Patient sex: M
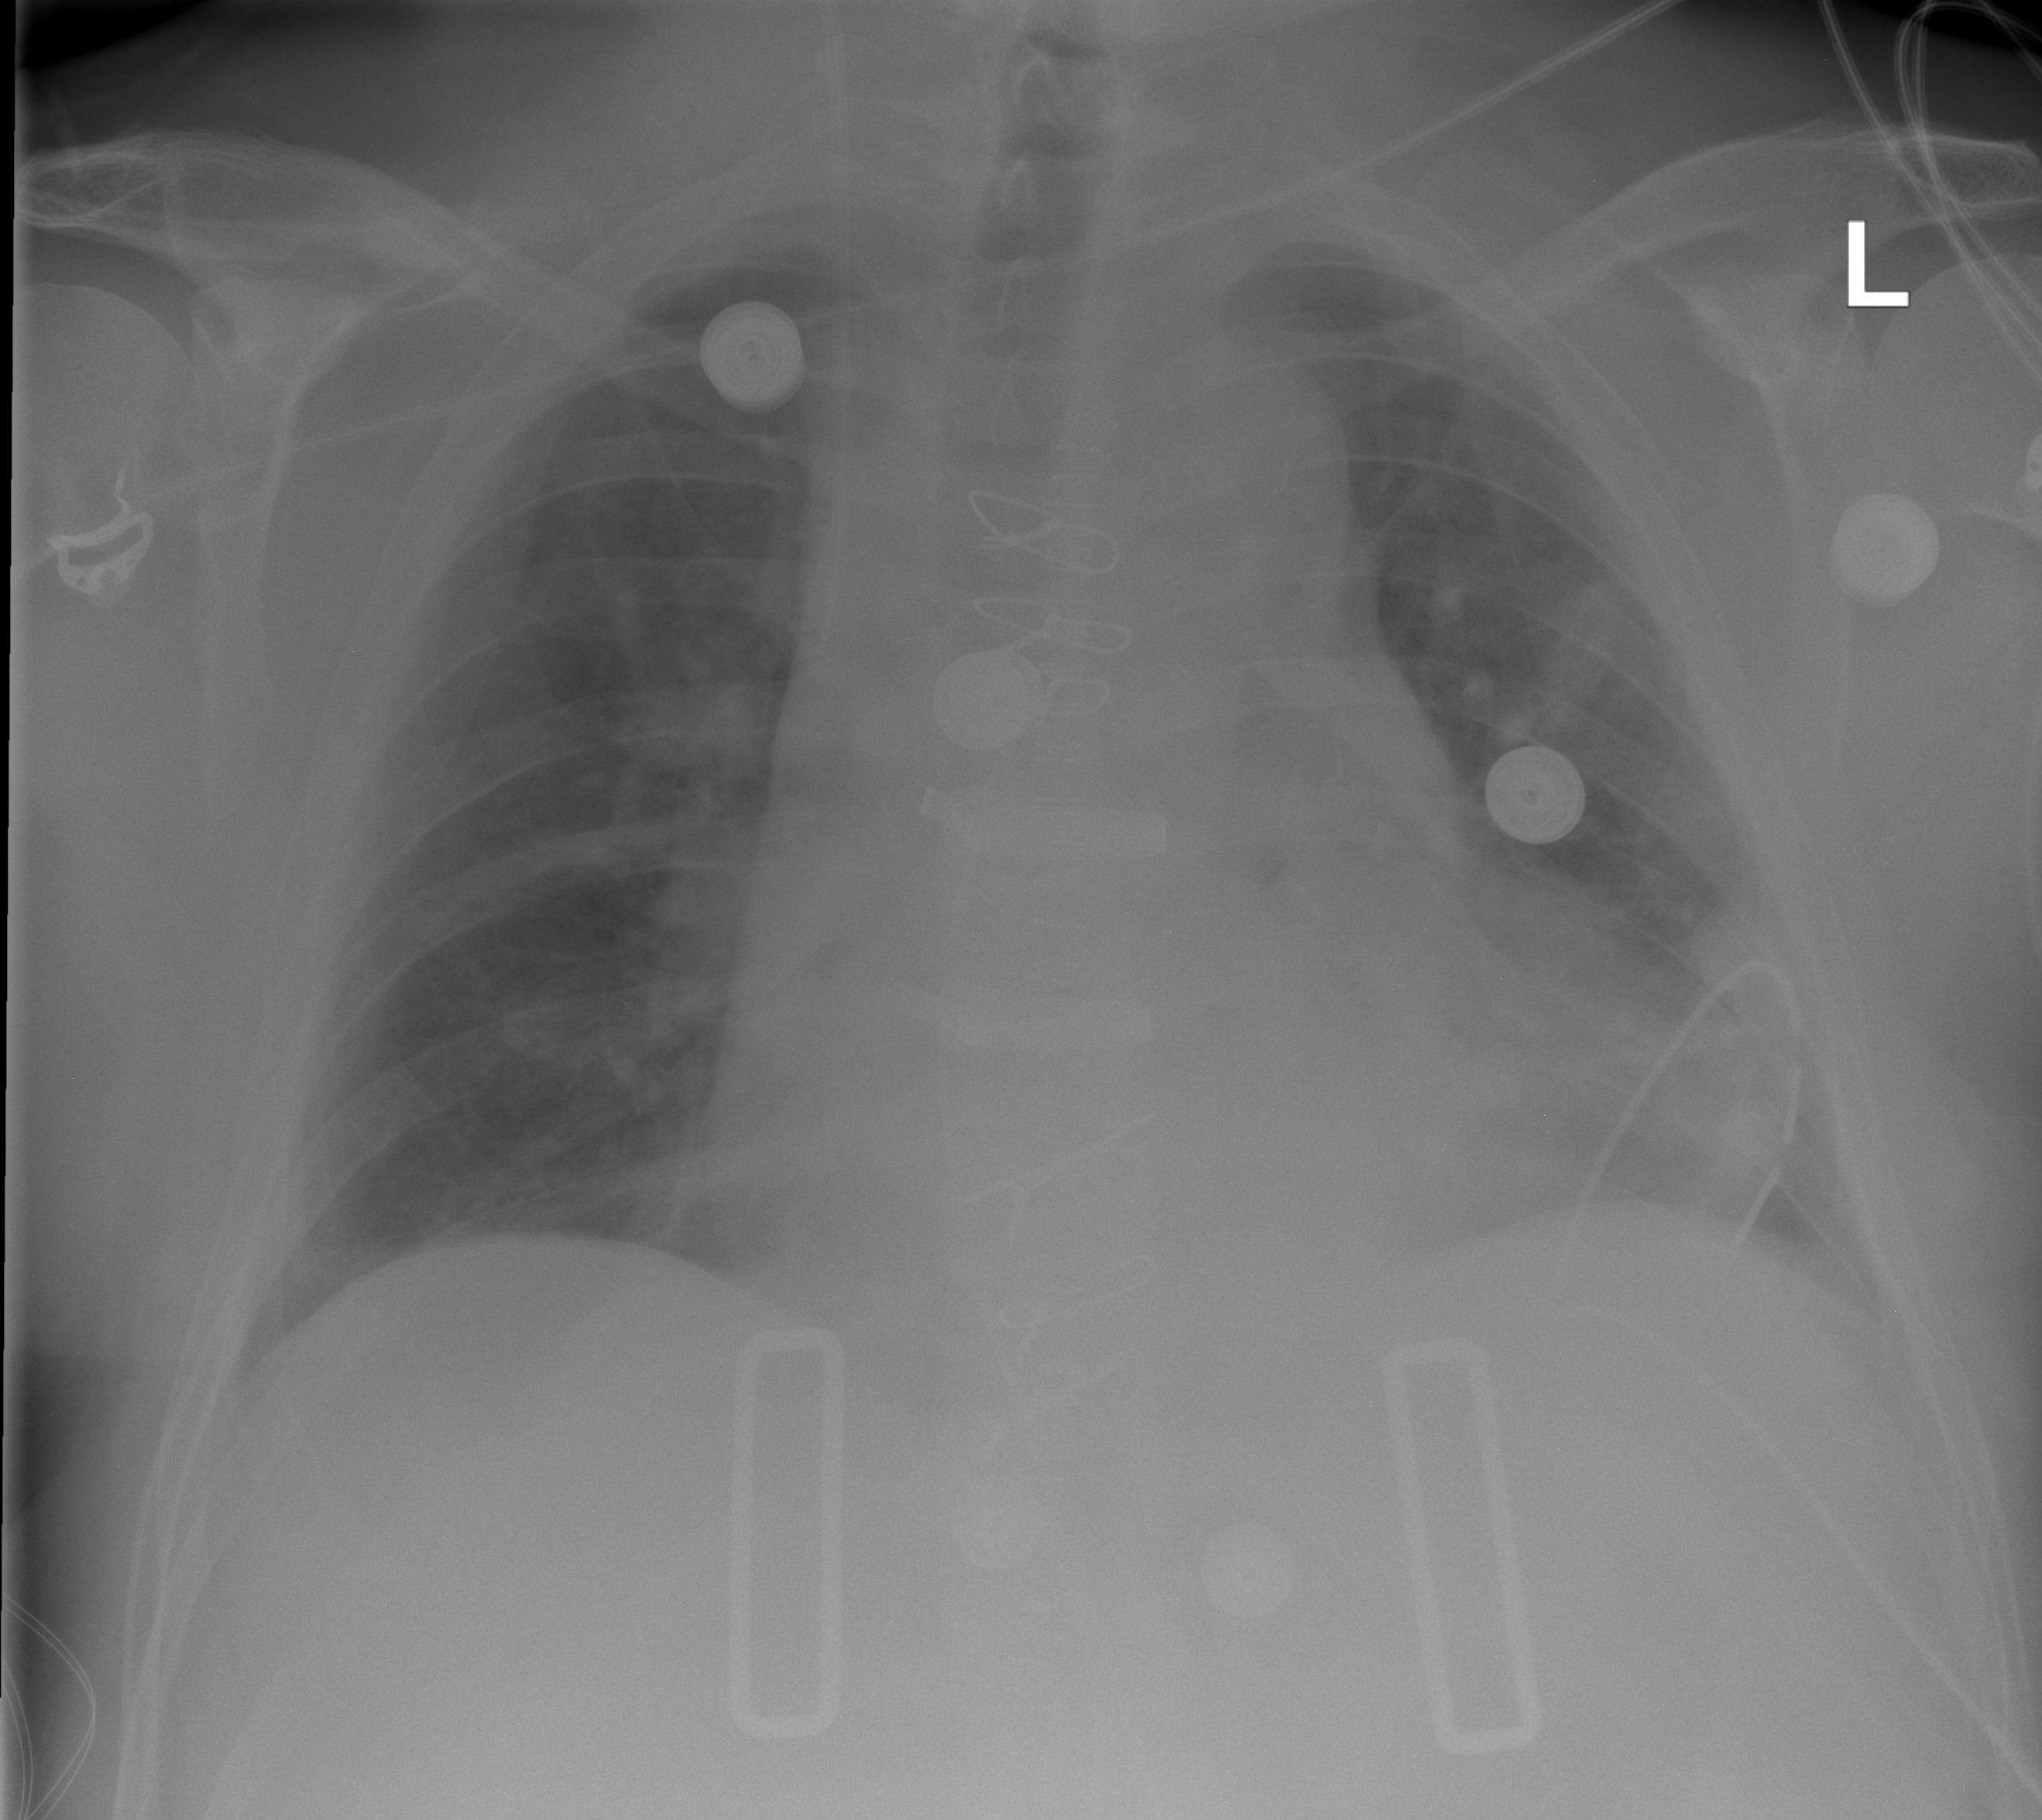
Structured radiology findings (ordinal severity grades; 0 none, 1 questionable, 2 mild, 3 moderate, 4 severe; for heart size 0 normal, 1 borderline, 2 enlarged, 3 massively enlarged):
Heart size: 2
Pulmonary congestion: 1
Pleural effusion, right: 0
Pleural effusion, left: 0
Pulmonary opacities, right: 0
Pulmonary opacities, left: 0
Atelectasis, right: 0
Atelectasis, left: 0